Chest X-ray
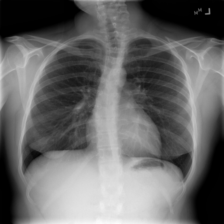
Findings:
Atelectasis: negative
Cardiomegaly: negative
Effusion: negative
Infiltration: negative
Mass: negative
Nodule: negative
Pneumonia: negative
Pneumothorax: negative
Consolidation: negative
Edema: negative
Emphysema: negative
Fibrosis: negative
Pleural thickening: negative
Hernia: negative